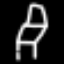
Label: chair